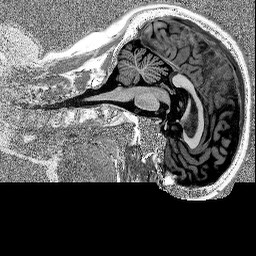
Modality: MP2RAGE
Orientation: sagittal
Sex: female